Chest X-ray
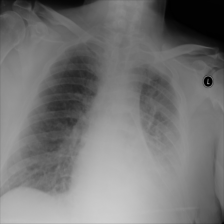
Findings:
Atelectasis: negative
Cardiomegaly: negative
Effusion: negative
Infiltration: negative
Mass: negative
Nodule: negative
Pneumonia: negative
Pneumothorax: negative
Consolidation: negative
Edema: negative
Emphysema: negative
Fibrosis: negative
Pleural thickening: negative
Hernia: negative